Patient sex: M
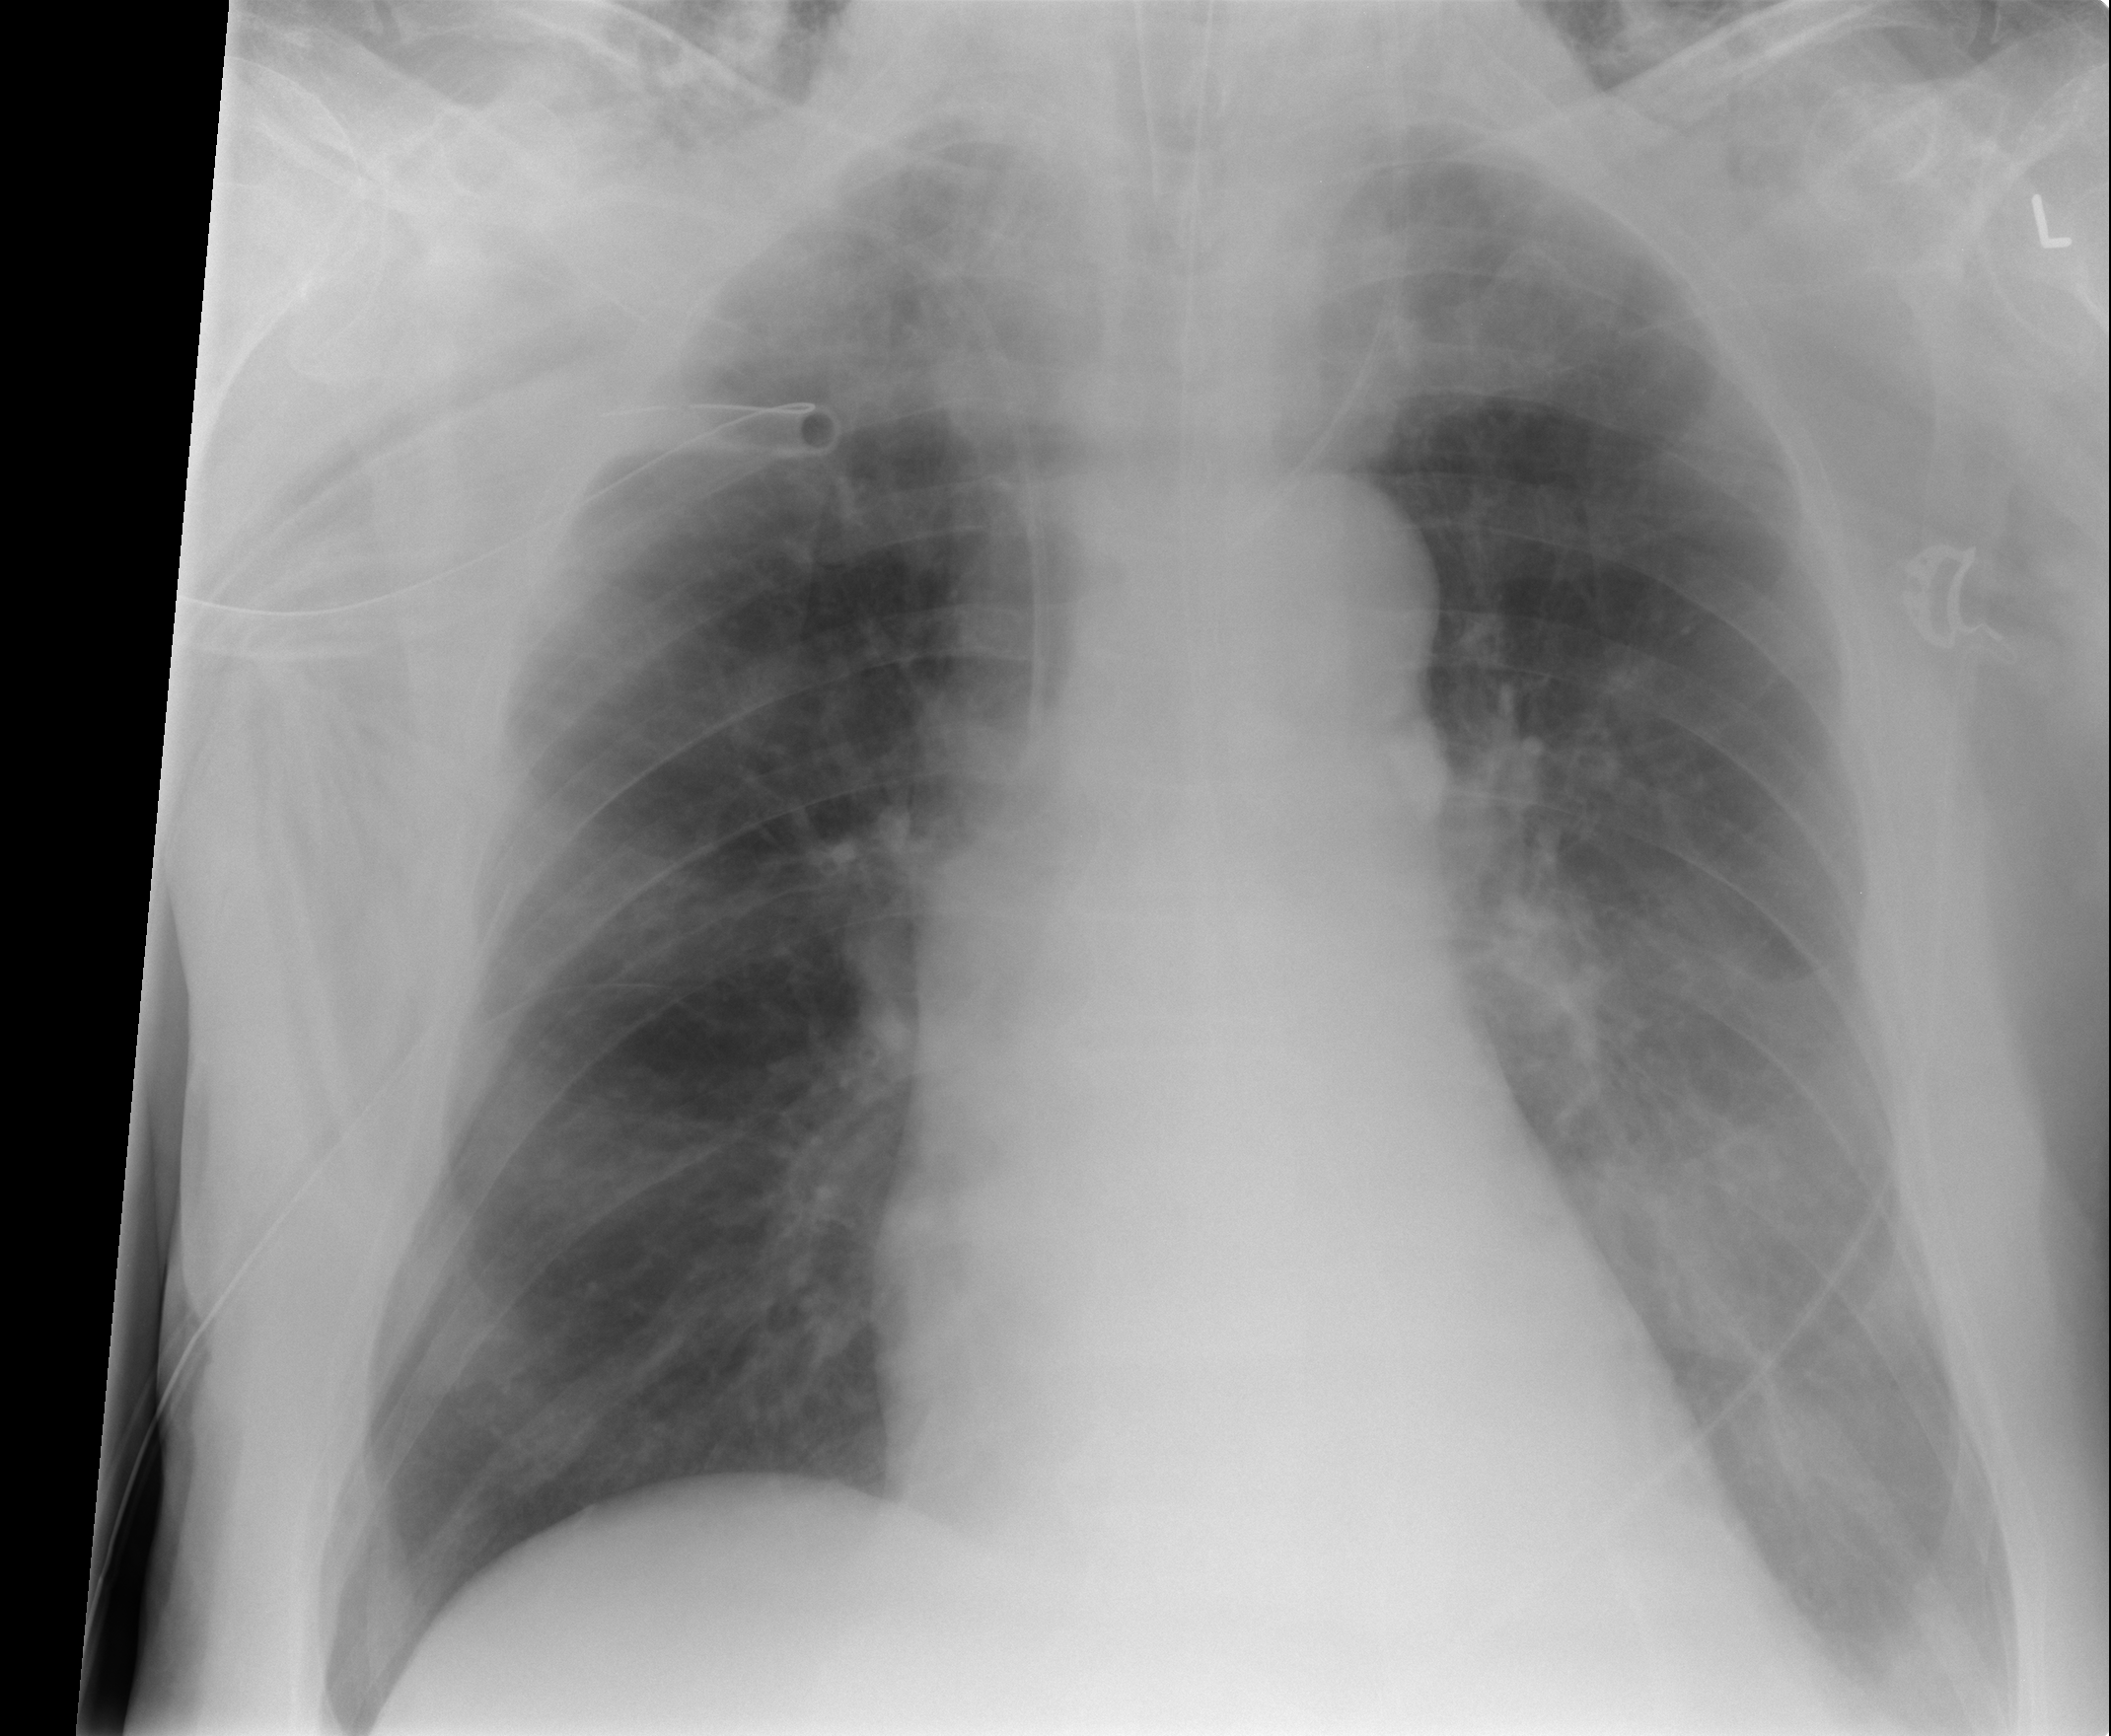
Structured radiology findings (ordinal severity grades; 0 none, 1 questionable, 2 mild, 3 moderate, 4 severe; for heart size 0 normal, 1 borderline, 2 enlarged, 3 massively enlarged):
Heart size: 0
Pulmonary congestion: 0
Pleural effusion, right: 0
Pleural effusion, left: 2
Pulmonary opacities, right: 1
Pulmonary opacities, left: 1
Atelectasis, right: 2
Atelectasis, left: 2